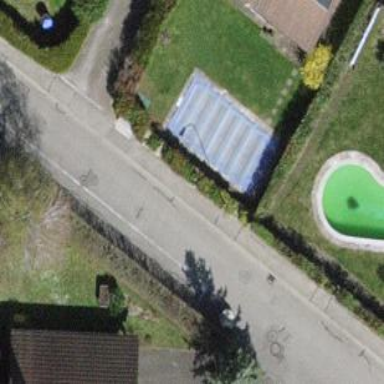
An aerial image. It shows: Swimming pool located in leisure land.